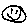
Label: smiley face